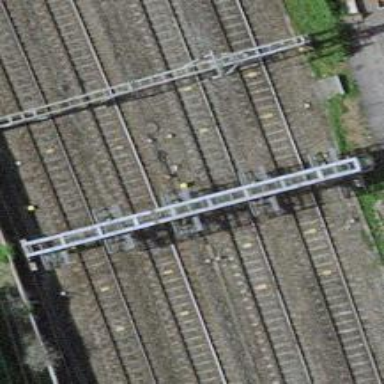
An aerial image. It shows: Railway signal.